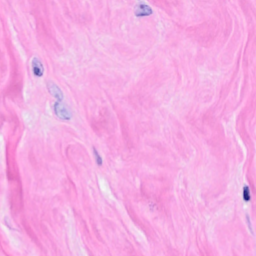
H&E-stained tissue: Breast